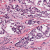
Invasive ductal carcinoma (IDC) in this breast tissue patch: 1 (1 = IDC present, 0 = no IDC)